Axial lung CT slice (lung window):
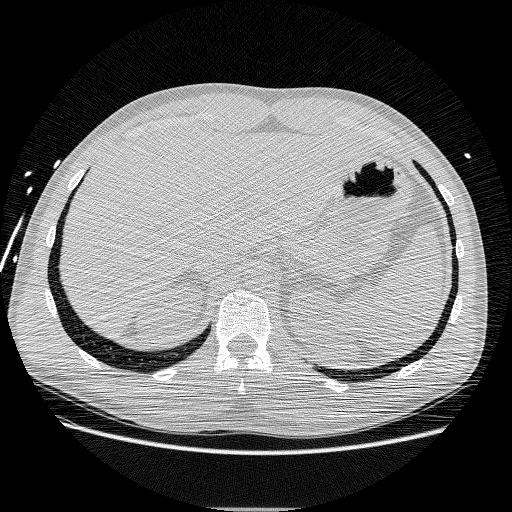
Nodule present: no